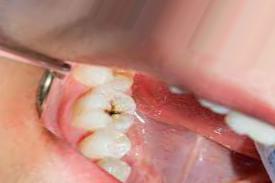
Condition: Caries